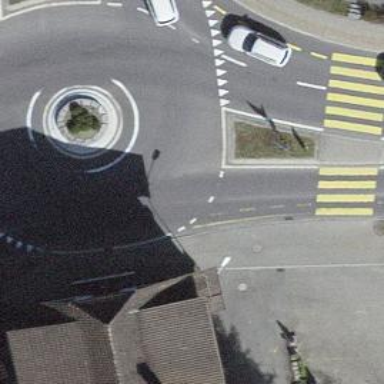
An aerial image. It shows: Road with "give way" sign.